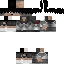
A male skeleton skin with dark skin, wearing black helmet dressed in a black armor chest and black pants, featuring a closed mouth.